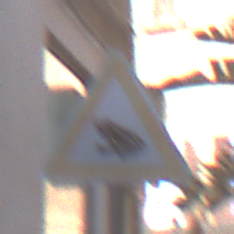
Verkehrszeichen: AmphibienwanderungRechts
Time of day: MorningAfternoon
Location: Outdoor (Urban)
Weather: PartlyCloudy
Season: NotSpecified
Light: Natural